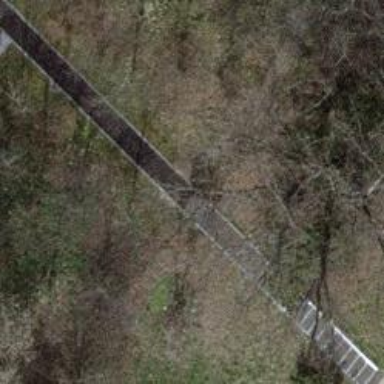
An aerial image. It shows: Road with steps.